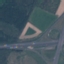
Land use / land cover class: Highway